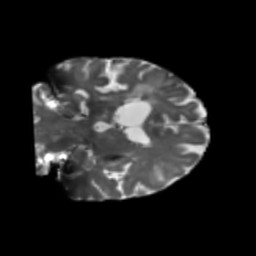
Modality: T2w
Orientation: coronal
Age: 75
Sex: female
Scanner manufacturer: siemens
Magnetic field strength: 3 T
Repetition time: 5.25 s
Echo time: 0.08 s